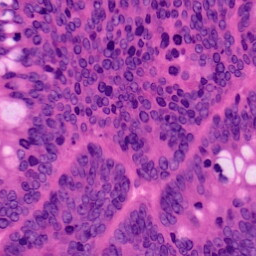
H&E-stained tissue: Colon